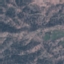
Land use / land cover class: HerbaceousVegetation